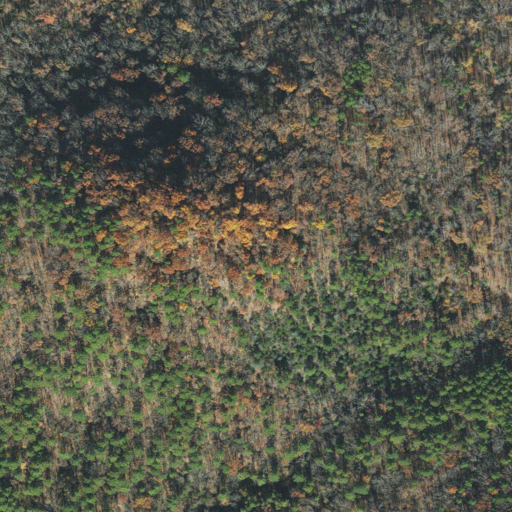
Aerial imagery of mountain in Arkansas named Tater Hill containing deciduous forest, evergreen forest, and mixed forest